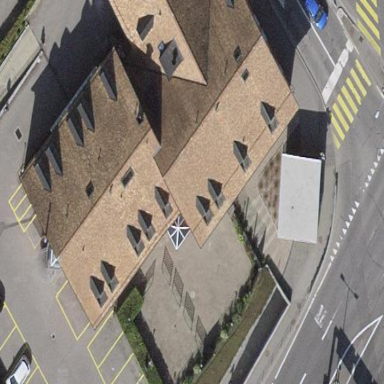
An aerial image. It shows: Hotel building.